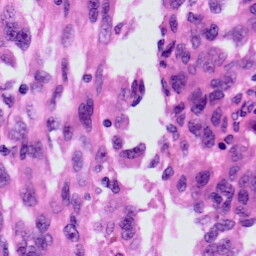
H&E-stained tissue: Skin